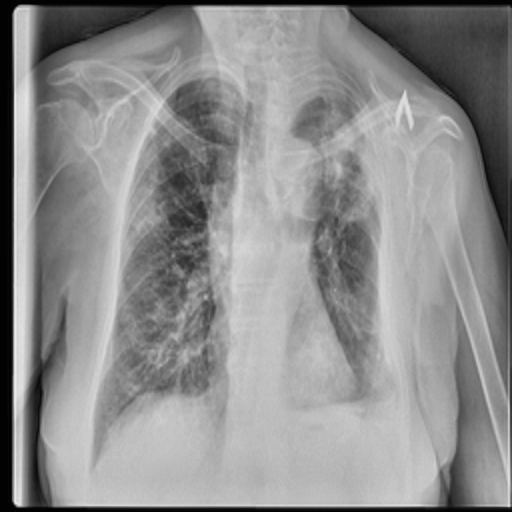
Finding: TUBERCULOSIS